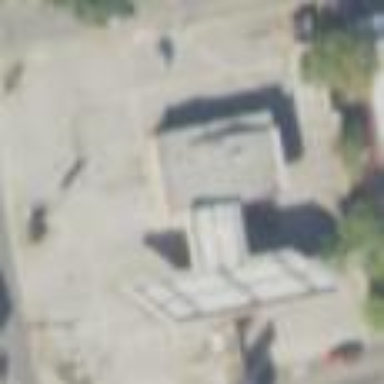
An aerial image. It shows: Fuel station.